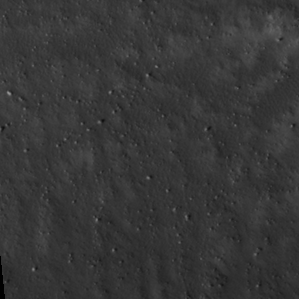
Label: non_frost